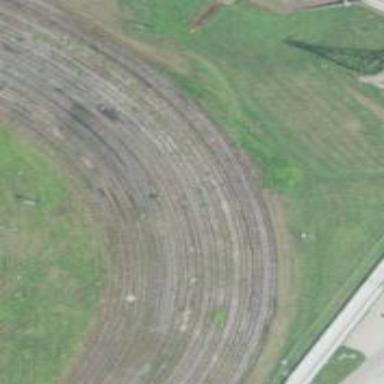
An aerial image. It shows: Abandoned railway yard.